Question:
From the picture, I am trying to calculate the total of each column for the selected rows a and c. The code works if I unwrap it from the function calculateCols. Is it possible to make it work in the wrapped function. I want to be able to choose a variation of rows to sum for each column without copy and pasting the code and editing it multiple times for each one.
'''
function calculateCols(ID, calculate) {
var final = 0
var tbody = document.querySelector('tbody');
var howManyCols = tbody.rows[0].cells.length;
var totalRow = document.getElementById(ID);
for (var j = 1; j < howManyCols; j++) {
final = calculate;
const check = document.createElement('td');
check.innerText = final;
totalRow.appendChild(check);
}
function getRow(rowID) {
var result = 0;
try {
var check = document.getElementById(rowID)
var thisNumber = parseInt(check.cells[j].childNodes.item(0).data);
if (!isNaN(thisNumber))
result += thisNumber;
} finally {
return result;
}
}
}
calculateCols('total', getRow('a') + getRow('c'));
'''
'''
<!DOCTYPE html>
<html lang="en">
<head>
<meta charset="UTF-8">
<meta http-equiv="X-UA-Compatible" content="IE=edge">
<meta name="viewport" content="width=device-width, initial-scale=1.0">
<title>Document</title>
</head>
<body>
<table>
<tbody>
<tr>
<td></td>
<th scope="col">2013</th>
<th scope="col">2014</th>
<th scope="col">2015</th>
<th scope="col">2016</th>
</tr>
<tr id="a">
<th scope="row">a</th>
<td>1</td>
<td>2</td>
<td>3</td>
<td>4</td>
</tr>
<tr id="b">
<th scope="row">b</th>
<td>5</td>
<td>6</td>
<td>4</td>
<td>5</td>
</tr>
<tr id="c">
<th scope="row">c</th>
<td>4</td>
<td>5</td>
<td>6</td>
<td>7</td>
</tr>
<tr id="d">
<th scope="row">d</th>
<td>5</td>
<td>6</td>
<td>8</td>
<td>5</td>
</tr>
<tr id="total">
<th scope="row" id="Total">Total a + c</th>
</tr>
</tbody>
</table>
<script src="checkit.js"></script>
</body>
</html>
'''
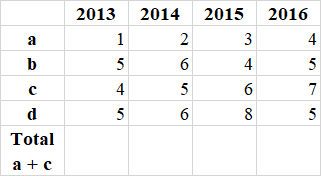
Answer: This should do it:
'''
function rpn(inps, D, i) { // Reverse Polish Notation calculator
const st = [];
inps.split(/\s+/).forEach(t => {
let k = st.length - 2; // index of penultimate element on stack
if (!isNaN(t)) st.push(+t);
else switch (t) {
case "+": st[k] += st.pop(); break;
case "-": st[k] -= st.pop(); break;
case "*": st[k] *= st.pop(); break;
case "/": st[k] /= st.pop(); break;
case "**": st[k] = st[k] ** st.pop(); break;
default: st.push(+D[t][i]) // treat current value t as a "variable name" --> D[t][i]
}
});
return st.pop()
}
// sample use (Pythagoras's theorem): rpn("3 2 ** 4 2 ** + .5 **") // = 5
// get all table data into D first:
const D = [...document.querySelectorAll("tr[id]")].reduce((da, tr) => {
da[tr.id] = [...tr.children].slice(1).map(td => +td.textContent);
return da;
}, {});
document.querySelectorAll("tr[data-eqn]").forEach(tr =>
[...tr.children].slice(1).forEach((td,k)=>
td.textContent=rpn(tr.dataset.eqn, D, k).toFixed(4).replace(/\.?0*$/,"")));
'''
'''
td,th {text-align: right; padding:4px}
td {border:1px solid grey}
table {border-collapse:collapse}
'''
'''
<table id="tbl">
<tbody>
<tr>
<th></th>
<th scope="col">2013</th>
<th scope="col">2014</th>
<th scope="col">2015</th>
<th scope="col">2016</th>
</tr>
<tr id="a">
<th scope="row">a</th>
<td>1</td><td>2</td><td>3</td><td>4</td>
</tr>
<tr id="b">
<th scope="row">b</th>
<td>5</td><td>6</td><td>4</td><td>5</td>
</tr>
<tr data-eqn="a 2 ** b 2 ** + .5 **">
<th scope="row">sqrt(a2+b2)</th>
<td></td><td></td><td></td><td></td>
</tr>
<tr id="c">
<th scope="row">c</th>
<td>4</td><td>5</td><td>6</td><td>7</td>
</tr>
<tr id="d">
<th scope="row">d</th>
<td>5</td><td>6</td><td>8</td><td>5</td>
</tr>
<tr data-eqn="2 a * d + c -">
<th scope="row">2a + d - c</th>
<td></td><td></td><td></td><td></td>
</tr>
<tr data-eqn="a b - a b + / c *">
<th scope="row">(a - b) / (a + b) * c</th>
<td></td><td></td><td></td><td></td>
</tr>
<tr data-eqn="b c /">
<th scope="row">b/c</th>
<td></td><td></td><td></td><td></td>
</tr>
<tr data-eqn="a b +">
<th scope="row">a + b</th>
<td></td><td></td><td></td><td></td>
</tr>
<tr data-eqn="c b +">
<th scope="row">c + b</th>
<td></td><td></td><td></td><td></td>
</tr>
</tbody>
</table>
'''
I changed my answer completely again: The centre piece of the operation is now an RPN calculator (function 'rpn()') that goes through instructions strings provided by 'data-eqn' attributes in all so identified result-'<tr>'s.
Before the calculation can start I collect all provided table data in a global object 'D'. All 'tr's with an 'id'-attribute contribute their 'td.textContent' to a vector which becomes property 'D[id]'. 'D' ends up being an object of arrays.
[[ Currently the results are limited to 3 digits. This can easily be switched off by removing '.toFixed(3)' again. ]]